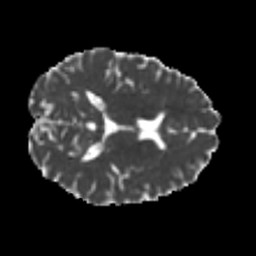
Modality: MD
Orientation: axial
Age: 24
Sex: male
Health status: healthy
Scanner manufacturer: ge
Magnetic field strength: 3 T
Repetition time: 11 s
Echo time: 0.072 s